Question: I would like your help to understand whether the native iOS weather app utilizes or not a (or is this a different view controller?) with multiple ViewControllers inside. Here is the screeenshot:

Doubts:
- -
Here is a video with the <URL>
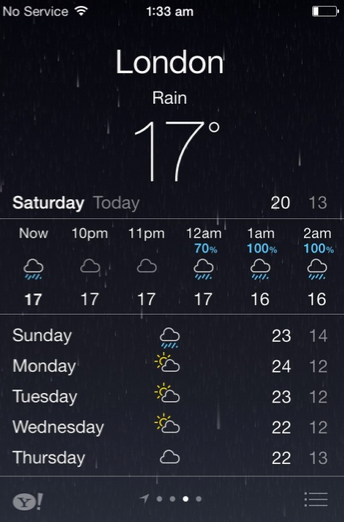
Answer: Nope, a 'UITabBarController' has on the bottom. This one is a 'UIScrollView' with paging enabled.